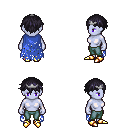
a pixel art fantasy rpg character, female body template, dark elf, purple skin, blue tattered cape, teal pants, raven short bangs hairstyle, silver tiara, gold boots, four views (front, back, left, right), 2x2 character sprite sheet, small pixel art, hard edges, no anti-aliasing